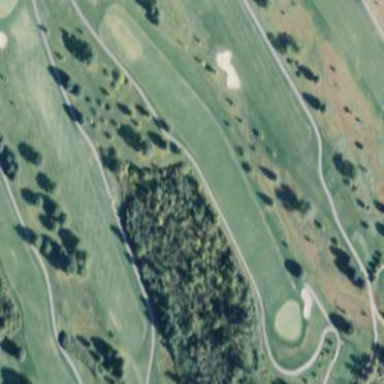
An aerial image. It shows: Area with grass used as rough in golf course.